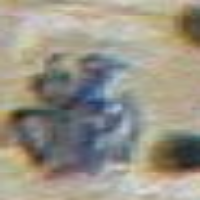
Label: prophase